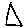
Label: triangle